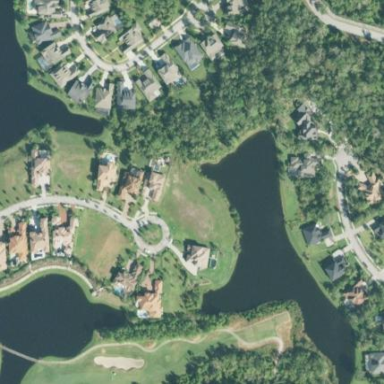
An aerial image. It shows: Water hazard on golf course.